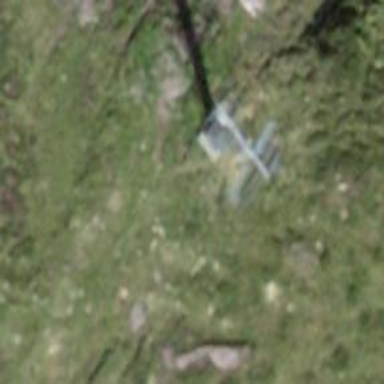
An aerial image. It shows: Pylon for aerialway.